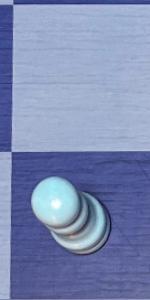
Label: Pawn_White